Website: walmart
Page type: cart
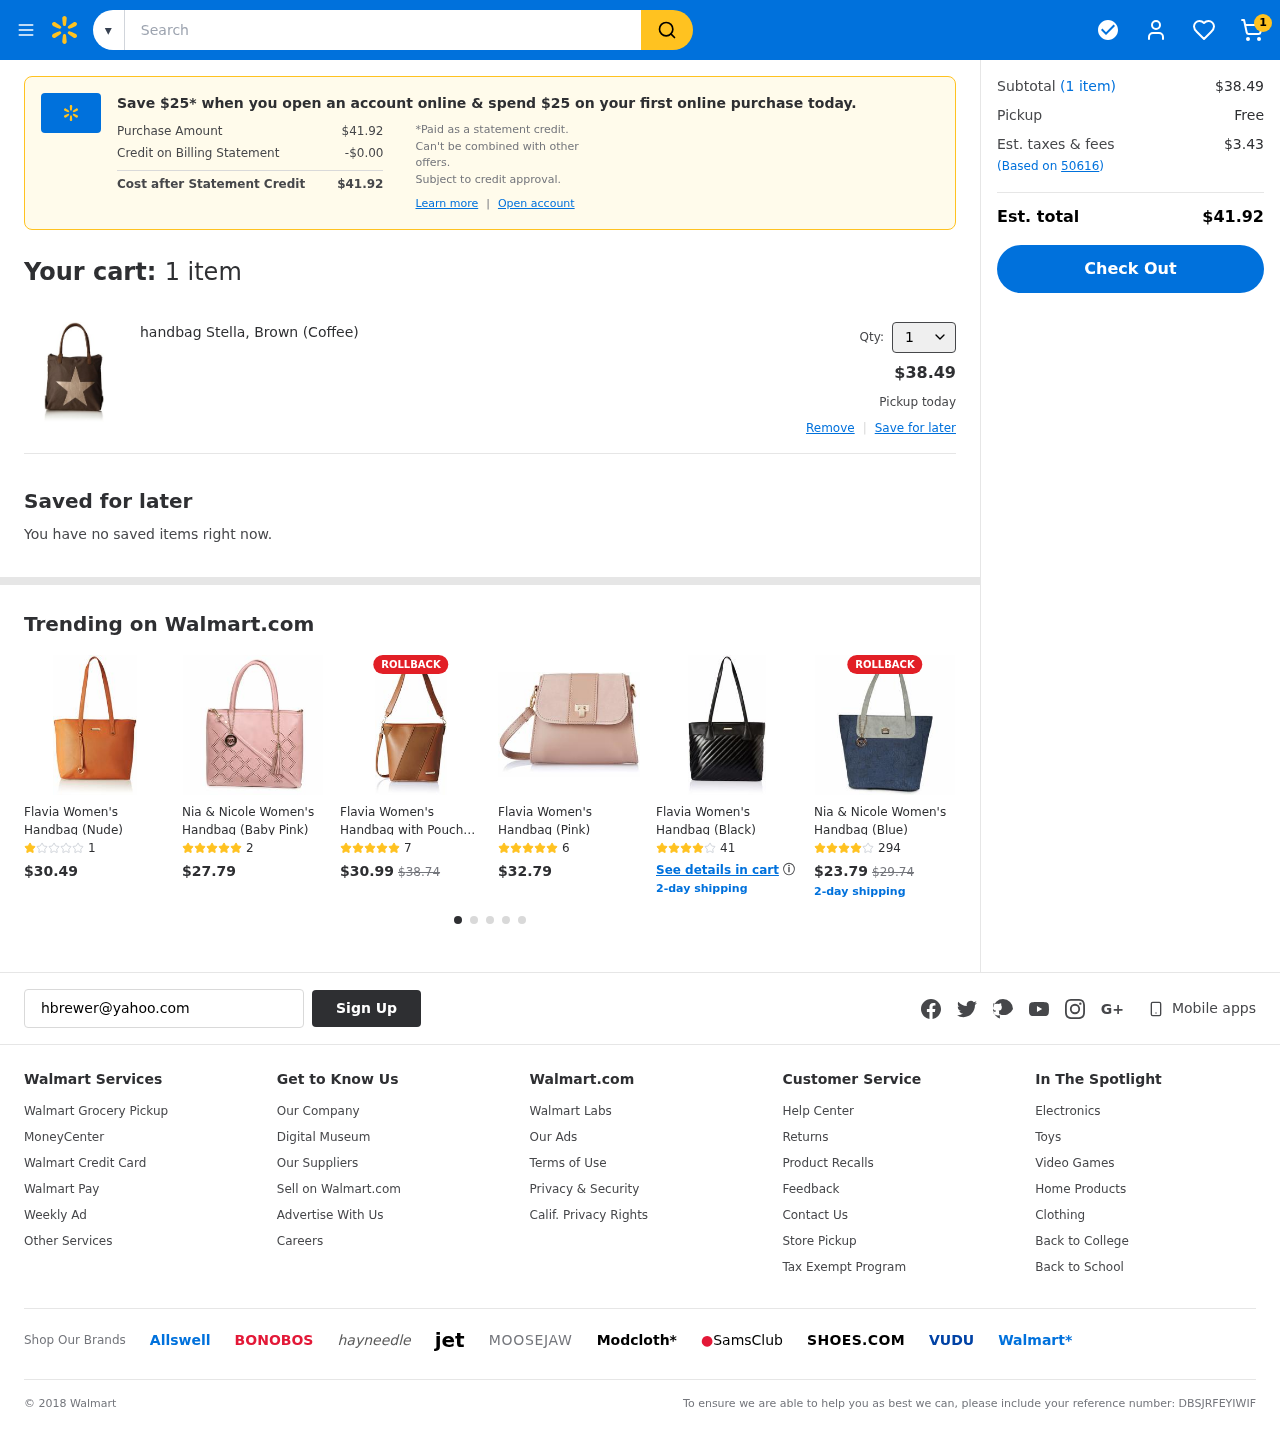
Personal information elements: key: PII_EMAIL
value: hbrewer@yahoo.com
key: PII_POSTCODE
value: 50616
Product elements: key: PRODUCT1_NAME
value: handbag Stella, Brown (Coffee)
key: PRODUCT1_PRICE
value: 38.49
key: PRODUCT1_QUANTITY
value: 1
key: PRODUCT2_NAME
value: Flavia Women's Handbag (Nude)
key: PRODUCT2_NUM_RATINGS
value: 1
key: PRODUCT2_PRICE
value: $30.49
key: PRODUCT3_NAME
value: Nia & Nicole Women's Handbag (Baby Pink)
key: PRODUCT3_NUM_RATINGS
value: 2
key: PRODUCT3_PRICE
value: $27.79
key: PRODUCT4_NAME
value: Flavia Women's Handbag with Pouch (Brown) (Set of 2)
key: PRODUCT4_NUM_RATINGS
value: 7
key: PRODUCT4_PRICE
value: $30.99
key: PRODUCT4_ORIGINAL_PRICE
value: $38.74
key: PRODUCT5_NAME
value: Flavia Women's Handbag (Pink)
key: PRODUCT5_NUM_RATINGS
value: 6
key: PRODUCT5_PRICE
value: $32.79
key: PRODUCT6_NAME
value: Flavia Women's Handbag (Black)
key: PRODUCT6_NUM_RATINGS
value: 41
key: PRODUCT7_NAME
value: Nia & Nicole Women's Handbag (Blue)
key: PRODUCT7_NUM_RATINGS
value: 294
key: PRODUCT7_PRICE
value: $23.79
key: PRODUCT7_ORIGINAL_PRICE
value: $29.74
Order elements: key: ORDER_NUM_ITEMS
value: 1
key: ORDER_TOTAL
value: $41.92
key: ORDER_NUM_ITEMS
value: (1 item)
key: ORDER_NUM_ITEMS
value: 1 item
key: ORDER_SUBTOTAL
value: $38.49
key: ORDER_TAX
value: $3.43
Search elements: key: HEADER_SEARCH
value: Search